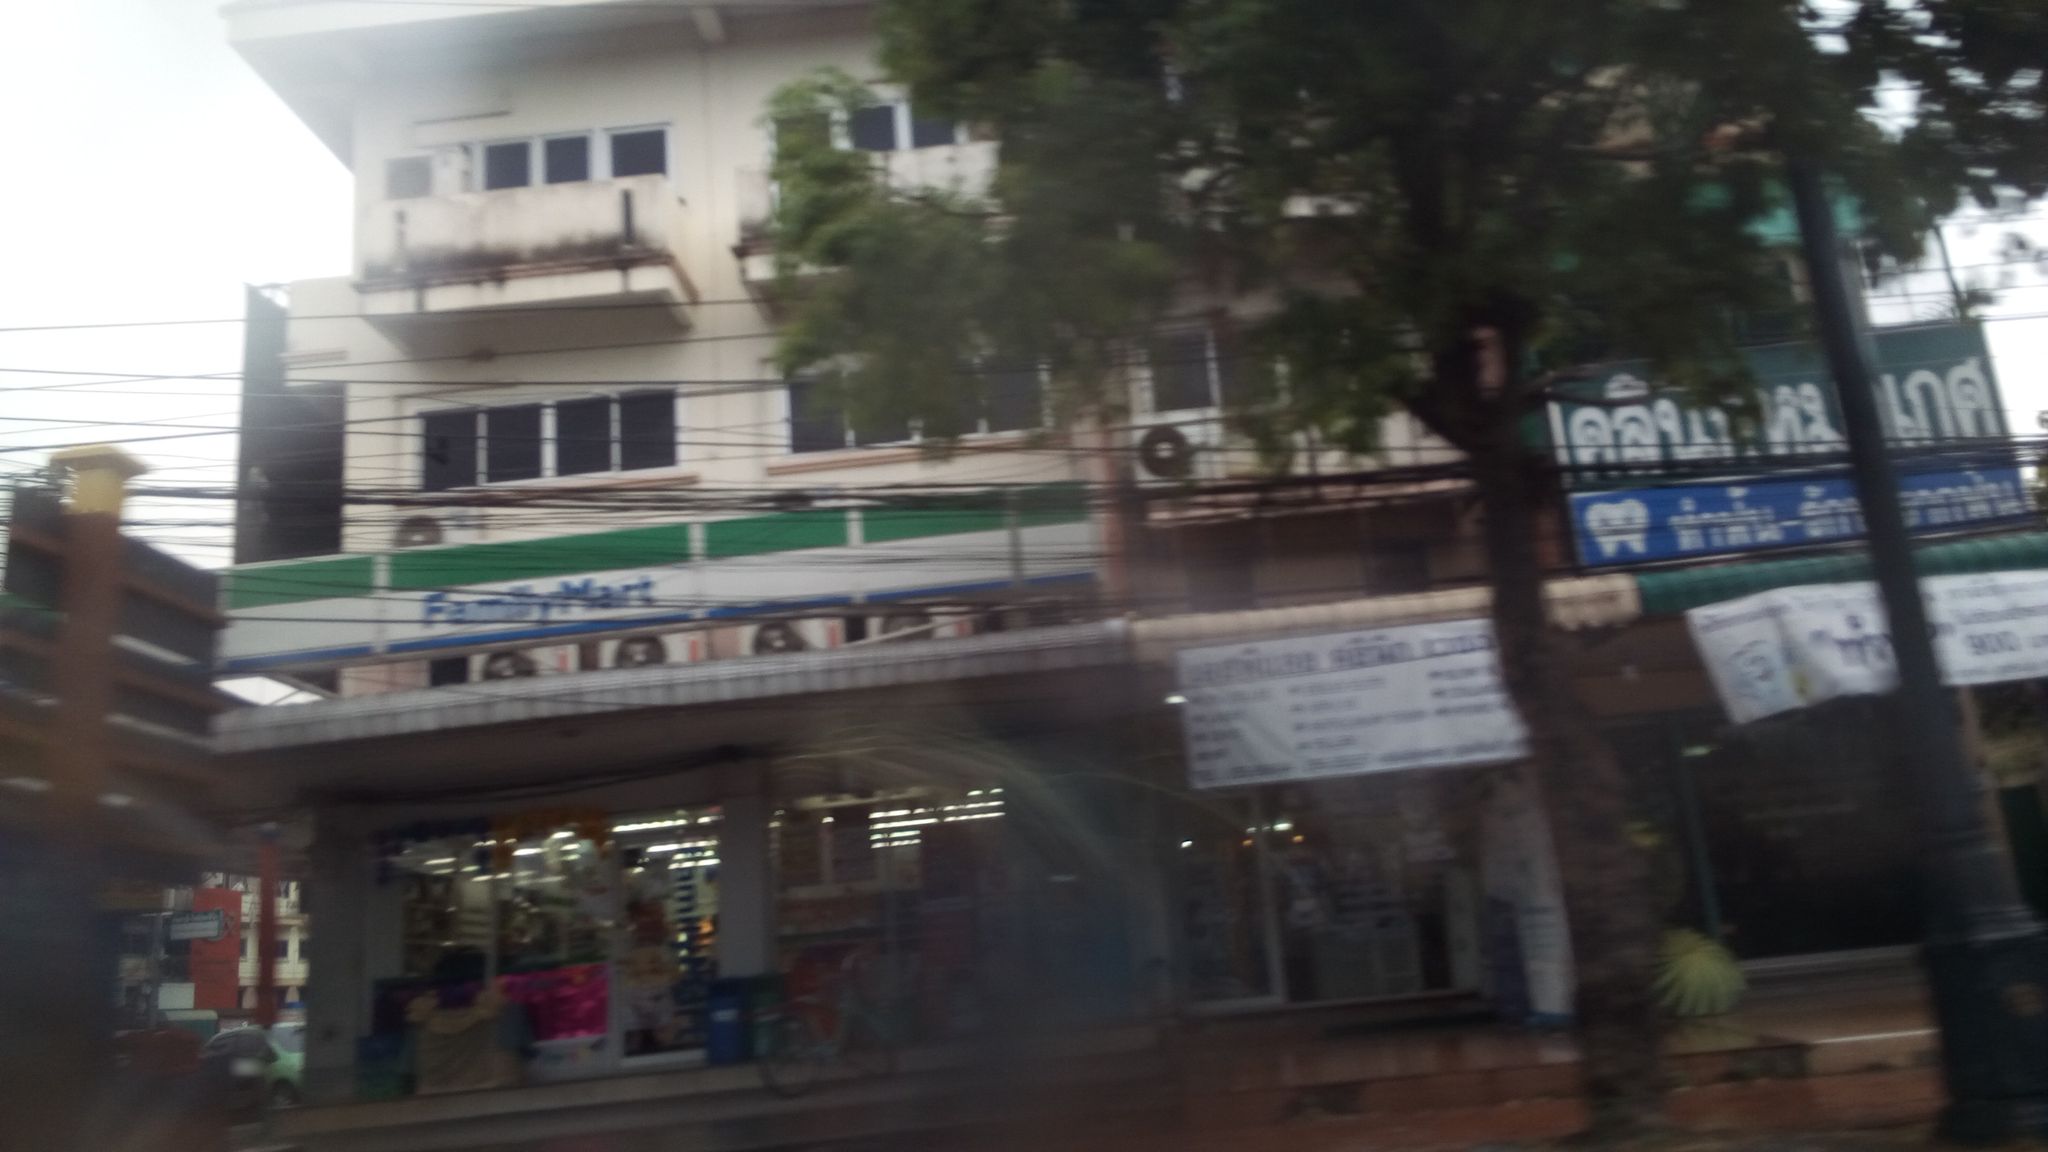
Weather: clear
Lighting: day
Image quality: slightly poor
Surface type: walking surface
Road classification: primary
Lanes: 3, 4
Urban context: semi-dense urban cluster
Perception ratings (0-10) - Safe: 6.68, Lively: 3.77, Beautiful: 5.01, Boring: 0.92, Depressing: 3.21, Wealthy: 8